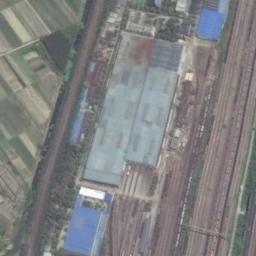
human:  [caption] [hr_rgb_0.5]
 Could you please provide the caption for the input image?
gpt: The railway station is next to the farmland and buildings .

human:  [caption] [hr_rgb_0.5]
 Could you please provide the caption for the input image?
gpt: There is a fully equipped railway station in the suburbs .

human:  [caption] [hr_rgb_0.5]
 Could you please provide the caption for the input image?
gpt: The railway station has lots of railways and some buildings and some fields are next to the railway station .

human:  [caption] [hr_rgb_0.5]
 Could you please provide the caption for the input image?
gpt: Many buildings are beside the railway station .

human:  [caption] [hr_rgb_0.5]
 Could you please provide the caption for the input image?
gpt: There are some buildings and farmlands around the railway station .